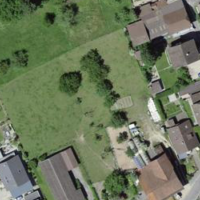
EUNIS habitat code: 55
Species observed at this site:
Senecio vulgaris